Question: The problem is, when I edit programmatically column values in datagrid and scroll down, those values repeat in next cells of column which become visible. This seems like virtualization bug or "effect" since when I switch it off, problem disappears. I think the problem is in this place:
'''
public void EditedCell(object oItem, string oColumnName, ref List<string> lErrors, object newValue = null)
{
DataGridRow dgRow = dgDati.ItemContainerGenerator.ContainerFromItem(oItem) as DataGridRow;
/* In other places, when I call EditedCell(DataGridRow, ...) it works fine.
The problem shows up only when I call EditedCell(object oItem, ...) */
EditedCell(dgRow, oColumnName, ref lErrors, newValue);
}
'''
This is the screen of problem. Yellow cells are programmatically changed and other 0000 containing cells are shown due to this problem. When I read data from DataSource it doesnt have those 0000 values in DataRows:

Also to set value of cell, I set cell controls in cell and DataRow value to change value and display it properly:
'''
if (oElement.GetType() == typeof(TextBox))
{
(oElement as TextBox).Text = newValue.ToString();
}
if (oElement.GetType() == typeof(TextBlock))
{
(oElement as TextBlock).Text = newValue.ToString();
}
'''
Have anyone seen anything similar and knows how to deal with that?
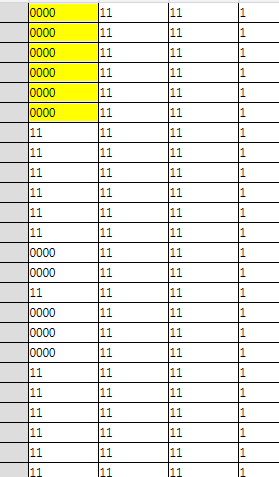
Answer: Don't manipulate WPF control's through procedural code. This is not the <URL> and will spare you all this headache.